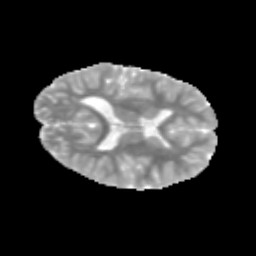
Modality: MD
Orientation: axial
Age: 11
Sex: male
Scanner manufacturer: siemens
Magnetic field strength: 3 T
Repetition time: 3.8 s
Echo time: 0.07 s